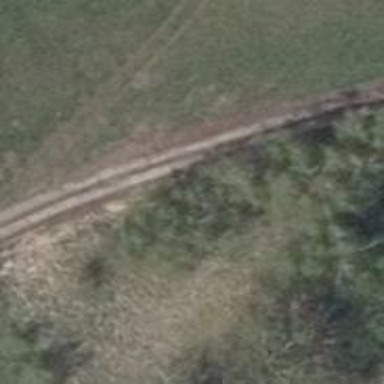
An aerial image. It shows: Track with concrete surface. The track type is grade 4.